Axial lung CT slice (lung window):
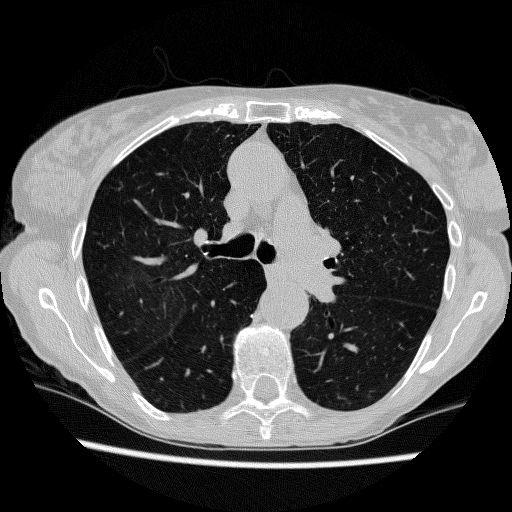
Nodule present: no